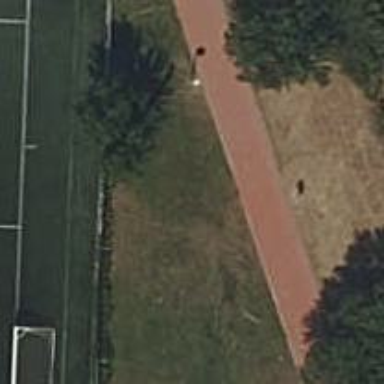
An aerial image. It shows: Footway with concrete surface.